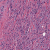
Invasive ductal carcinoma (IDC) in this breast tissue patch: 0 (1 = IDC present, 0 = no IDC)